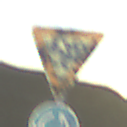
Verkehrszeichen: VorfahrtGewaehren
Zusatzzeichen unten: Kreisverkehr
Umgebung: Outdoor, Nature
Tageszeit: SunriseSunset
Wetter: Clear
Licht: Natural
Jahreszeit: NotSpecified
Kontrast: HighContrast